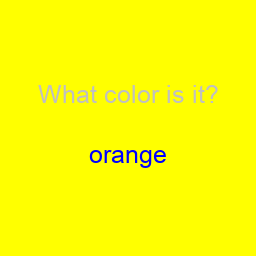
Color: blue
Color name shown: orange
Background color: yellow
Question text color: silver